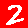
Digit: 2